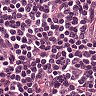
Metastatic tissue present: no